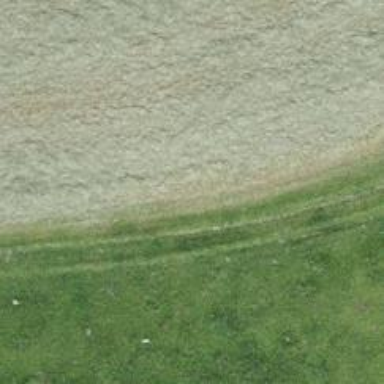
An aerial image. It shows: Grass track with Grade 4 tracktype.